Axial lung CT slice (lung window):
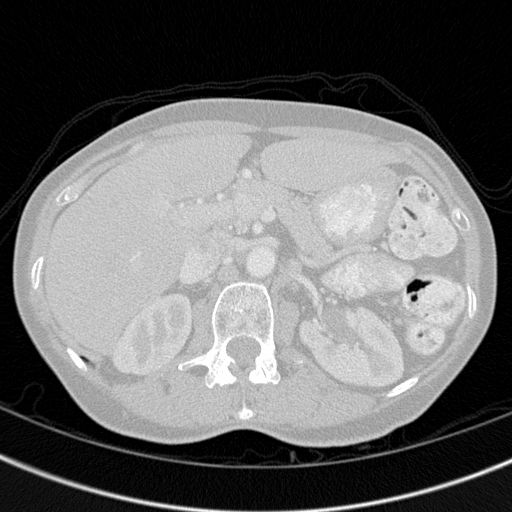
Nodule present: no